Question: I am trying to make a stacked and grouped barplot using the following datasets:
'''
dfplot <- data.frame(organisms=c("M.musculus","D.melanogaster" ,"H.sapiens","O.sativa","S.pombe","C.familiaris",
"G.gallus","P.falciparum","A.thaliana","C.elegans","D.rerio","B.taurus","S.cerevisiae","R.norvegicus","C.intestinalis","B.subtilis","E.coli"),
KEGGv2=c(20,7,21,126,106,62,26,80,5,5,13,306,8,35,32,104,107),
KEGGv1=c(286,124,289,0,0,244,135,0,121,124,148,0,101,271,87,0,0),
Reactome=c(358,146,596,115,54,306,370,23,155,112,365,341,52,364,0,0,0))
# Melt the dataframe
melted <- melt(dfplot, "organisms")
# Reformat the data labels
melted$cat <- ''
melted[melted$variable == 'Reactome',]$cat <- "Reactome"
melted[melted$variable != 'Reactome',]$cat <- "KEGG"
ggplot(melted, aes(x=cat, y=value, fill=variable)) +
geom_bar(stat = 'identity', position = 'stack') +
facet_grid(~ organisms)+
scale_fill_manual(values=c("deepskyblue4", "lightblue1", "olivedrab2")) +
labs(y = "Number of Pathways") +
theme(axis.title.x=element_blank(),
axis.text.x=element_blank(),
axis.ticks.x=element_blank(),
legend.title=element_blank(),
strip.text.x = element_blank(),
strip.background = element_blank(),
panel.grid.major = element_blank(),
panel.grid.minor = element_blank(),
panel.background = element_blank(),
axis.line = element_line(colour = "black"))
'''
And my output is the following one:

I used a facet_grid per organism because I wanted to have a mix between 'stack' (for both KEGGv1 and KEGGv2) and then group it with the other group 'Reactome'. However, when doing the melting, the x-axis will have two labels per facet_grid (KEGG and Reactome, which is the variable obtained from the melting [cat]). I did not want that label so I remove them.
What I am trying to do is to have the organism name per each of the groupings, so each of the 17 grouping bars will have the name of the corresponding organism**. Therefore, I am missing that, I have tried several ways but I cannot find the proper way of doing it.
Thanks in advance,
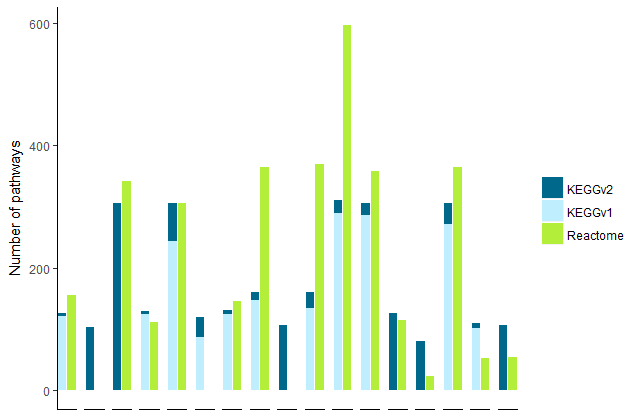
Answer: You can do two things to make this work:
1. Rotate the labels of the facet so that they plot at 90 degrees
2. Plot the facet labels beneath the graph using the switch = 'x' argument within facet_grid.
Here is the complete example:
'''
ggplot(melted, aes(x=cat, y=value, fill=variable)) +
geom_bar(stat = 'identity', position = 'stack') +
facet_grid(~organisms, switch = 'x')+
scale_fill_manual(values=c("deepskyblue4", "lightblue1", "olivedrab2")) +
labs(y = "Number of Pathways") +
theme(axis.title.x=element_blank(),
axis.text.x=element_blank(),
axis.ticks.x=element_blank(),
legend.title=element_blank(),
panel.grid.major = element_blank(),
panel.grid.minor = element_blank(),
panel.background = element_blank(),
axis.line.y = element_line(colour = "black"),
strip.text = element_text(angle = 90))
'''
<URL>
I left the default shaded background, but you can easily style as you prefer.
## Aproach Two
You might want to consider rotating the plot. This requires you to flip the coordinates of the plot using 'coord_flip' the facet is called. As we are faceting in the other direction we change the facet argument to 'facet_grid(organisms~.)'. All other arguments which refer to x or y are swapped over:
'''
ggplot(melted, aes(x=cat, y=value, fill=variable)) +
geom_bar(stat = 'identity', position = 'stack') +
coord_flip() +
facet_grid(organisms~., switch = 'y') +
scale_fill_manual(values=c("deepskyblue4", "lightblue1", "olivedrab2")) +
labs(y = "Number of Pathways") +
theme(axis.title.y=element_blank(),
axis.text.y=element_blank(),
axis.ticks.y=element_blank(),
legend.title=element_blank(),
panel.grid.major = element_blank(),
panel.grid.minor = element_blank(),
panel.background = element_blank(),
axis.line.x = element_line(colour = "black"),
strip.text.y = element_text(angle = 180))
'''
<URL>